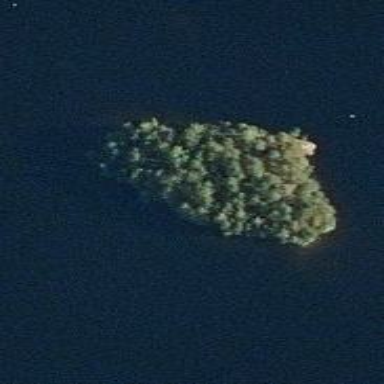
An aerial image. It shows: Image showing island.